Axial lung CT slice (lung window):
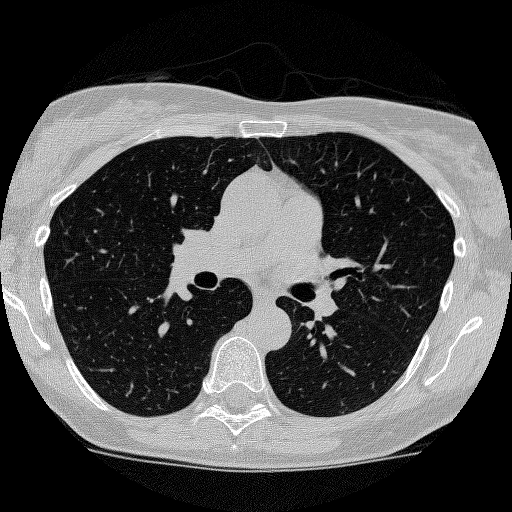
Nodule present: no